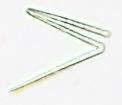
Label: Thalassionema